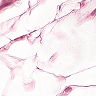
Metastatic tissue present: no